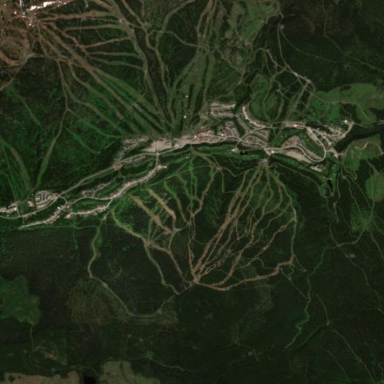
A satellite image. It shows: Area designated for winter sports.